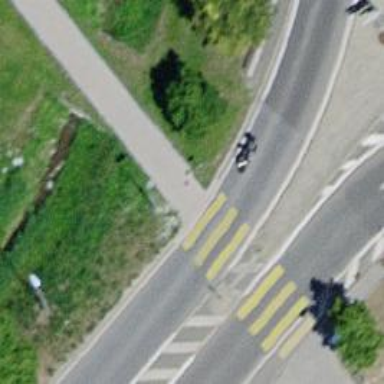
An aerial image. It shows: Marked road crossing.